Question: The layout looks like this:

Basically all I want is to find out if the ELEMENT went outside the PAGE :)
All I know is the page width, which is fixed @ 900 px...
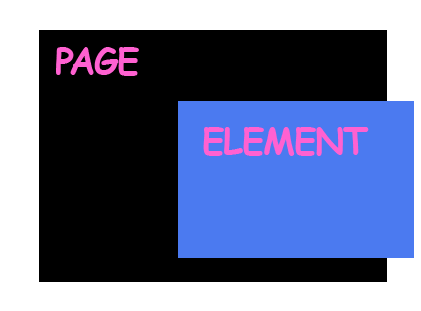
Answer: Calculate the element's 'width', then get its 'left', finally subtract it to the page's 'width' and you'll get the overflow.
'''
var pageWidth = $(".page").width();
var elementWidth = $(".element").width();
var elementLeft = $(".element").position().left;
if (pageWidth - (elementWidth + elementLeft) < 0) {
alert("overflow!");
} else {
alert("doesn't overflow");
}
'''
'''
.page {
overflow: hidden;
width: 200px;
height: 200px;
position: relative;
background: black;
}
.element {
width: 100px;
height: 100px;
position: absolute;
background: blue;
top: 10px;
left: 150px;
}
'''
'''
<script src="https://ajax.googleapis.com/ajax/libs/jquery/2.1.1/jquery.min.js"></script>
<div class="page">
<div class="element">
</div>
</div>
'''
Example here: <URL>